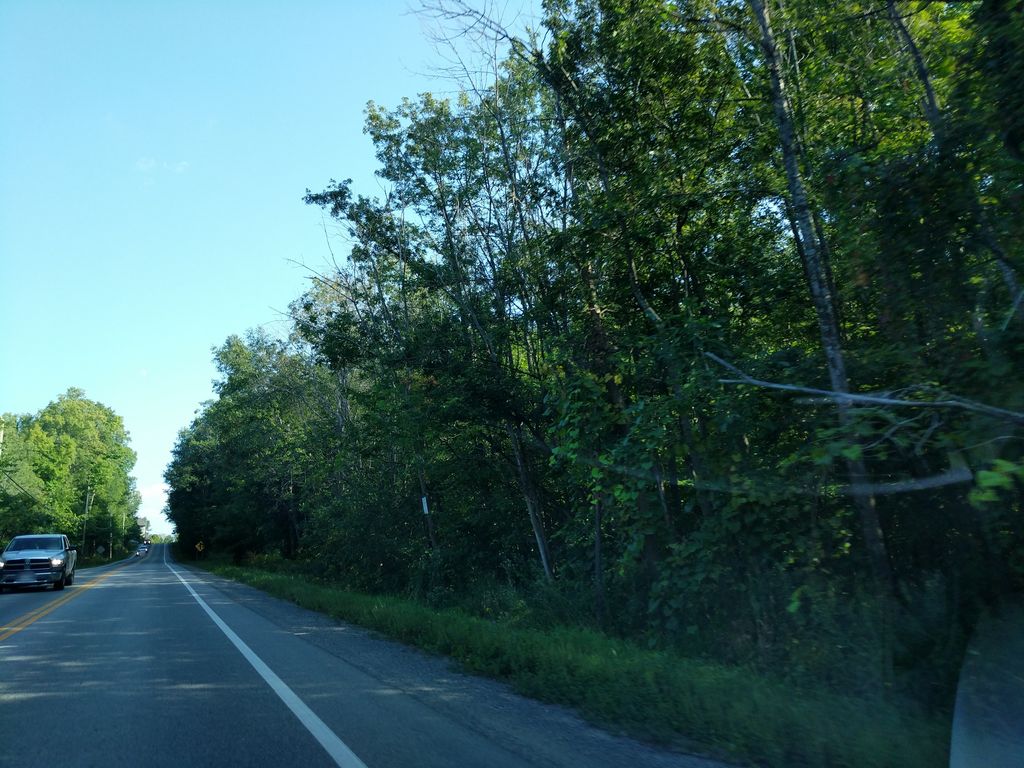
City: ottawa-gatineau